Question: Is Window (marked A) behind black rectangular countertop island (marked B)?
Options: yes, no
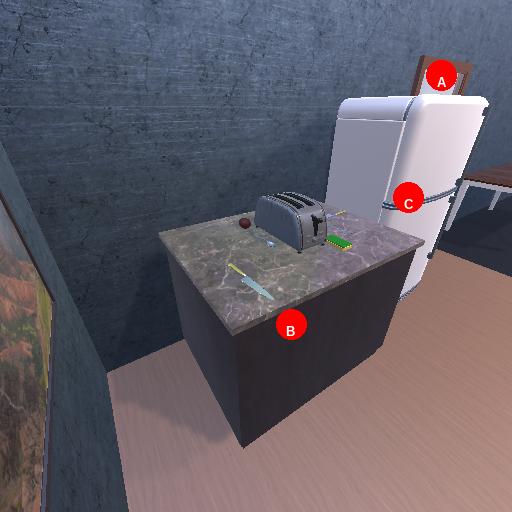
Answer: yes